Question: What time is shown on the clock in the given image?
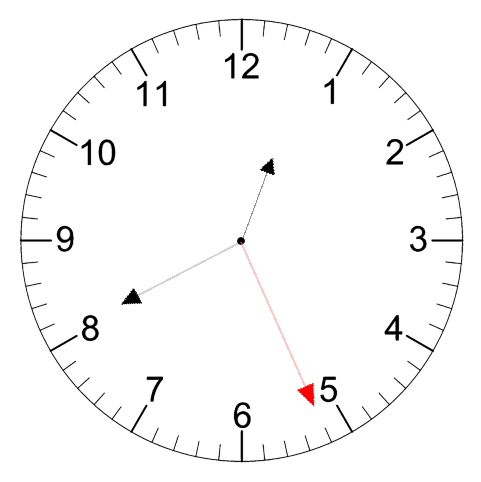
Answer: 12:40:26